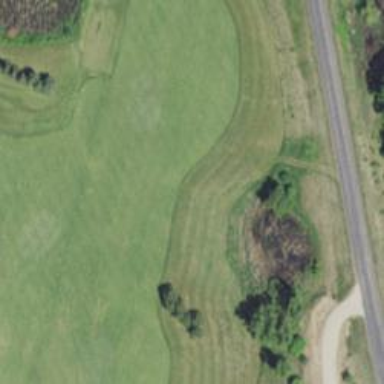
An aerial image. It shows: Grassy area designated as driving range for golf.